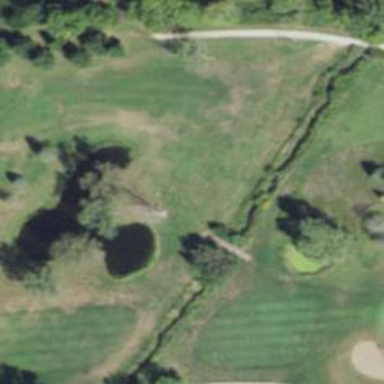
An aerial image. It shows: Path used for both walking and golf.